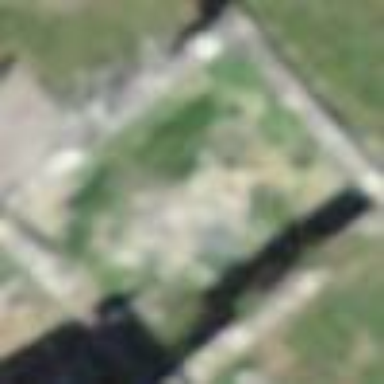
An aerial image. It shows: Historic building now in ruins.